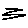
Label: zigzag